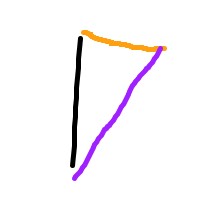
Shape: triangle